Question: I'm newbie and I'm working on a dashboard. I want to show with a pie chart the total value of one dimension (100% when all the registers all selected, and change it with the other filters). I've tried it with groupAll() but it doesn't work. This code works but it shows the groups separate. How can I do this? Thanks a lot!!!
CSV
'''
CausaRaiz,probabilidad,costeReparacion,costePerdidaProduccion,impacto,noDetectabilidad,criticidad,codigo,coste,duracion,recursosRequeridos
PR.CR01,2,1.3,1,1,1,2,AM.PR.01,1,2,Operarios
PR.CR02,4,2.3,3,2.5,2,20,AM.PR.02,2,3,Ingenieria
PR.CR03,4,3.3,4,3.5,4,25,AM.PR.03,3,4,Externos
PR.CR04,2,2.7,2,2,2,8,AM.PR.04,3,4,Externos
FR.CR01,3,2.9,3,2.5,3,22,AM.FR.01,4,5,Ingenieria
FR.CR02,2,2.1,2,2,2,8,AM.FR.02,4,3,Operarios
FR.CR03,1,1.7,1,1,1,1,AM.FR.03,3,5,Operarios
RF.CR01,1,1.9,2,2,3,6,AM.RF.01,3,5,Externos
RF.CR02,3,3.5,4,3.5,4,20,AM.RF.02,4,4,Ingenieria
RF.CR03,4,3.9,4,3.5,4,25,AM.RF.03,4,5,Operarios
'''
Code working
'''
var pieCri = dc.pieChart("#criPie")
var criDimension = ndx.dimension(function(d) { return +d.criticidad; });
var criGroup =criDimension.group().reduceCount();
pieCri
.width(270)
.height(270)
.innerRadius(20)
.dimension(criDimension)
.group(criGroup)
.on('pretransition', function(chart) {
chart.selectAll('text.pie-slice').text(function(d) {
return d.data.key + ' ' + dc.utils.printSingleValue((d.endAngle - d.startAngle) / (2*Math.PI) * 100) + '%';
})
});
pieCri.render();
'''

I can show the total percentage with a number:
'''
var critTotal = ndx.groupAll().reduceSum(function(d) { return +d.criticidad; });
var numbCriPerc = dc.numberDisplay("#criPerc");
numbCriPerc
.group(critTotal)
.formatNumber(d3.format(".3s"))
.valueAccessor( function(d) { return d/critTotalValue*100; } );
'''
But I prefer in a pie chart to show the difference between all the registers and the selection.
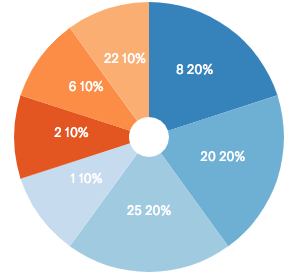
Answer: If I understand your question correctly, you want to show a pie chart with exactly two slices: the count of items included, and the count of items excluded.
You're on the right track with using groupAll, which is great for taking a count of rows (or sum of a field) based on the current filters. There are just two parts missing:
- -
This kind of preprocessing is really easy to do with a <URL>, which will adapt as the filters change.
Here is one way to do it:
'''
// takes a groupAll and produces a fake group with two key/value pairs:
// included: the total value currently filtered
// excluded: the total value currently excluded from the filter
// "includeKey" and "excludeKey" are the key names to give to the two pairs
// note: this must be constructed before any filters are applied!
function portion_group(groupAll, includeKey, excludeKey) {
includeKey = includeKey || "included";
excludeKey = excludeKey || "excluded";
var total = groupAll.value();
return {
all: function() {
var current = groupAll.value();
return [
{
key: includeKey,
value: current
},
{
key: excludeKey,
value: total - current
}
]
}
}
}
'''
You'll construct a groupAll to find the total under the current filters:
'''
var criGroupAll = criDimension.groupAll().reduceCount();
'''
And you can construct the fake group when passing it to the chart:
'''
.group(portion_group(criGroupAll))
'''
Note: you must have no filters active when constructing the fake group this way, since it will grab the unfiltered total at that point.
<URL>
Finally, I noticed that the way you were customizing pie chart labels, they would be shown even if the slice is empty. That looked especially bad in this example, so I fixed it like this:
'''
.on('pretransition', function(chart) {
chart.selectAll('text.pie-slice').text(function(d) {
return d3.select(this).text() && (d.data.key + ' ' + dc.utils.printSingleValue((d.endAngle - d.startAngle) / (2*Math.PI) * 100) + '%');
})
});
'''
This detects whether the label text is empty because of <URL>, and doesn't try to replace it in that case.
<URL>.